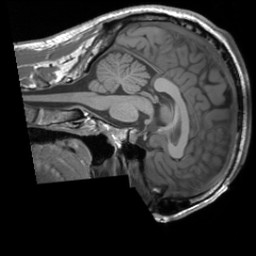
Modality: T1w
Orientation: sagittal
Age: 36
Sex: male
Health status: healthy